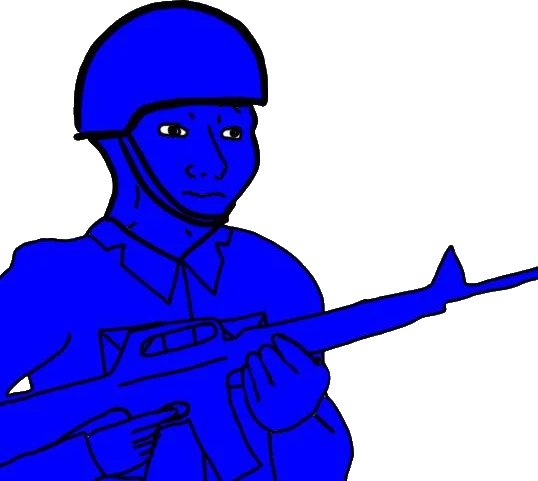
Label: 5_Objakt